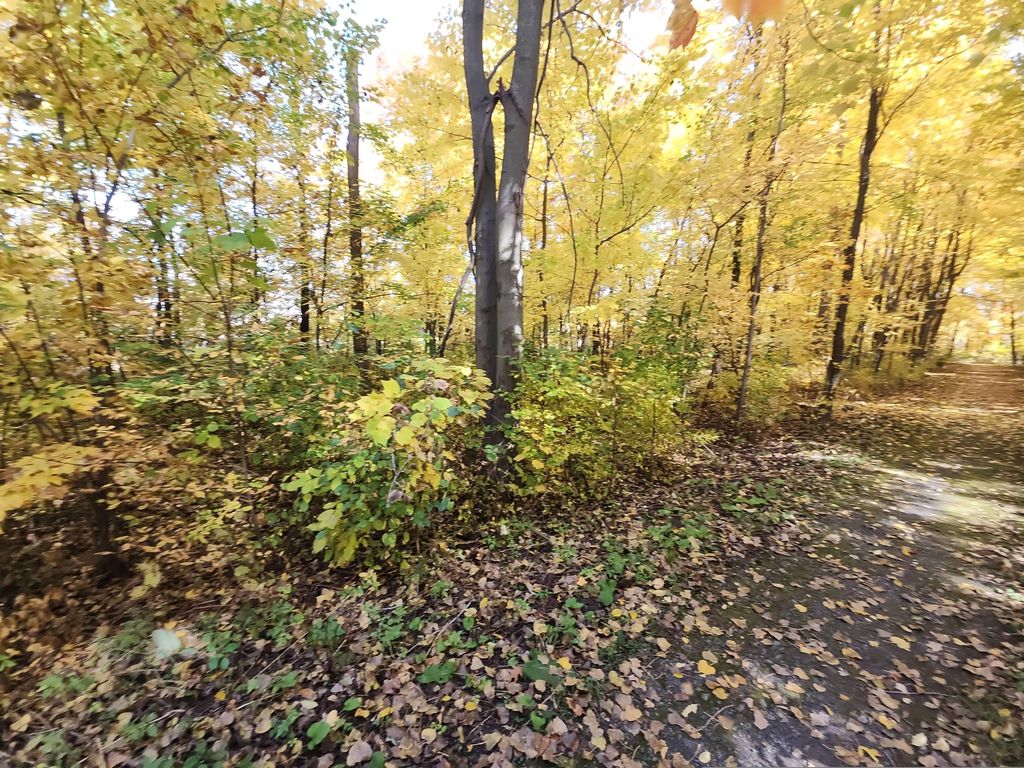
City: montreal